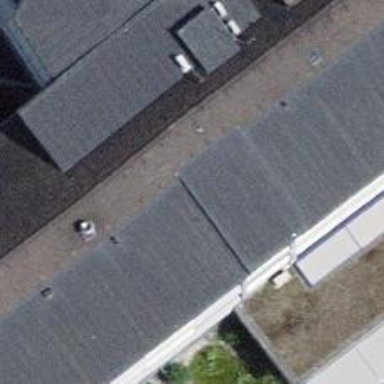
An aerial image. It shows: Nursing home.